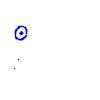
Particle: proton